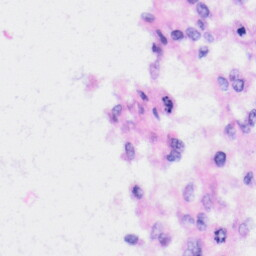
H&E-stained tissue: Liver